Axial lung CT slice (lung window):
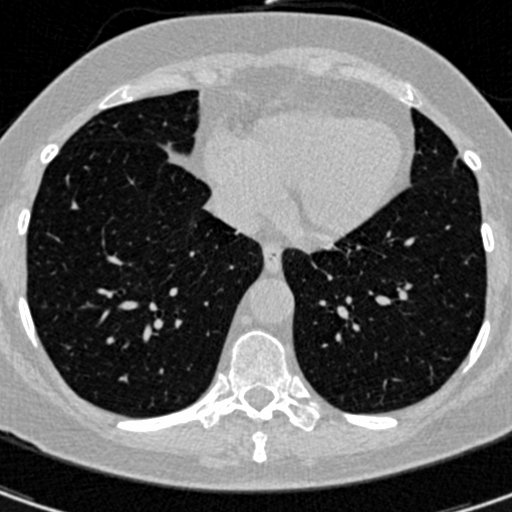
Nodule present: no